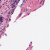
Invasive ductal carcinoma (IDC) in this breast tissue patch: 0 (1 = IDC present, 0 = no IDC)